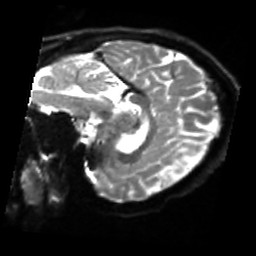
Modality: sbref
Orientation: sagittal
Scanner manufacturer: siemens
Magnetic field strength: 3 T
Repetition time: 4 s
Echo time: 0.0594 s